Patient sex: F
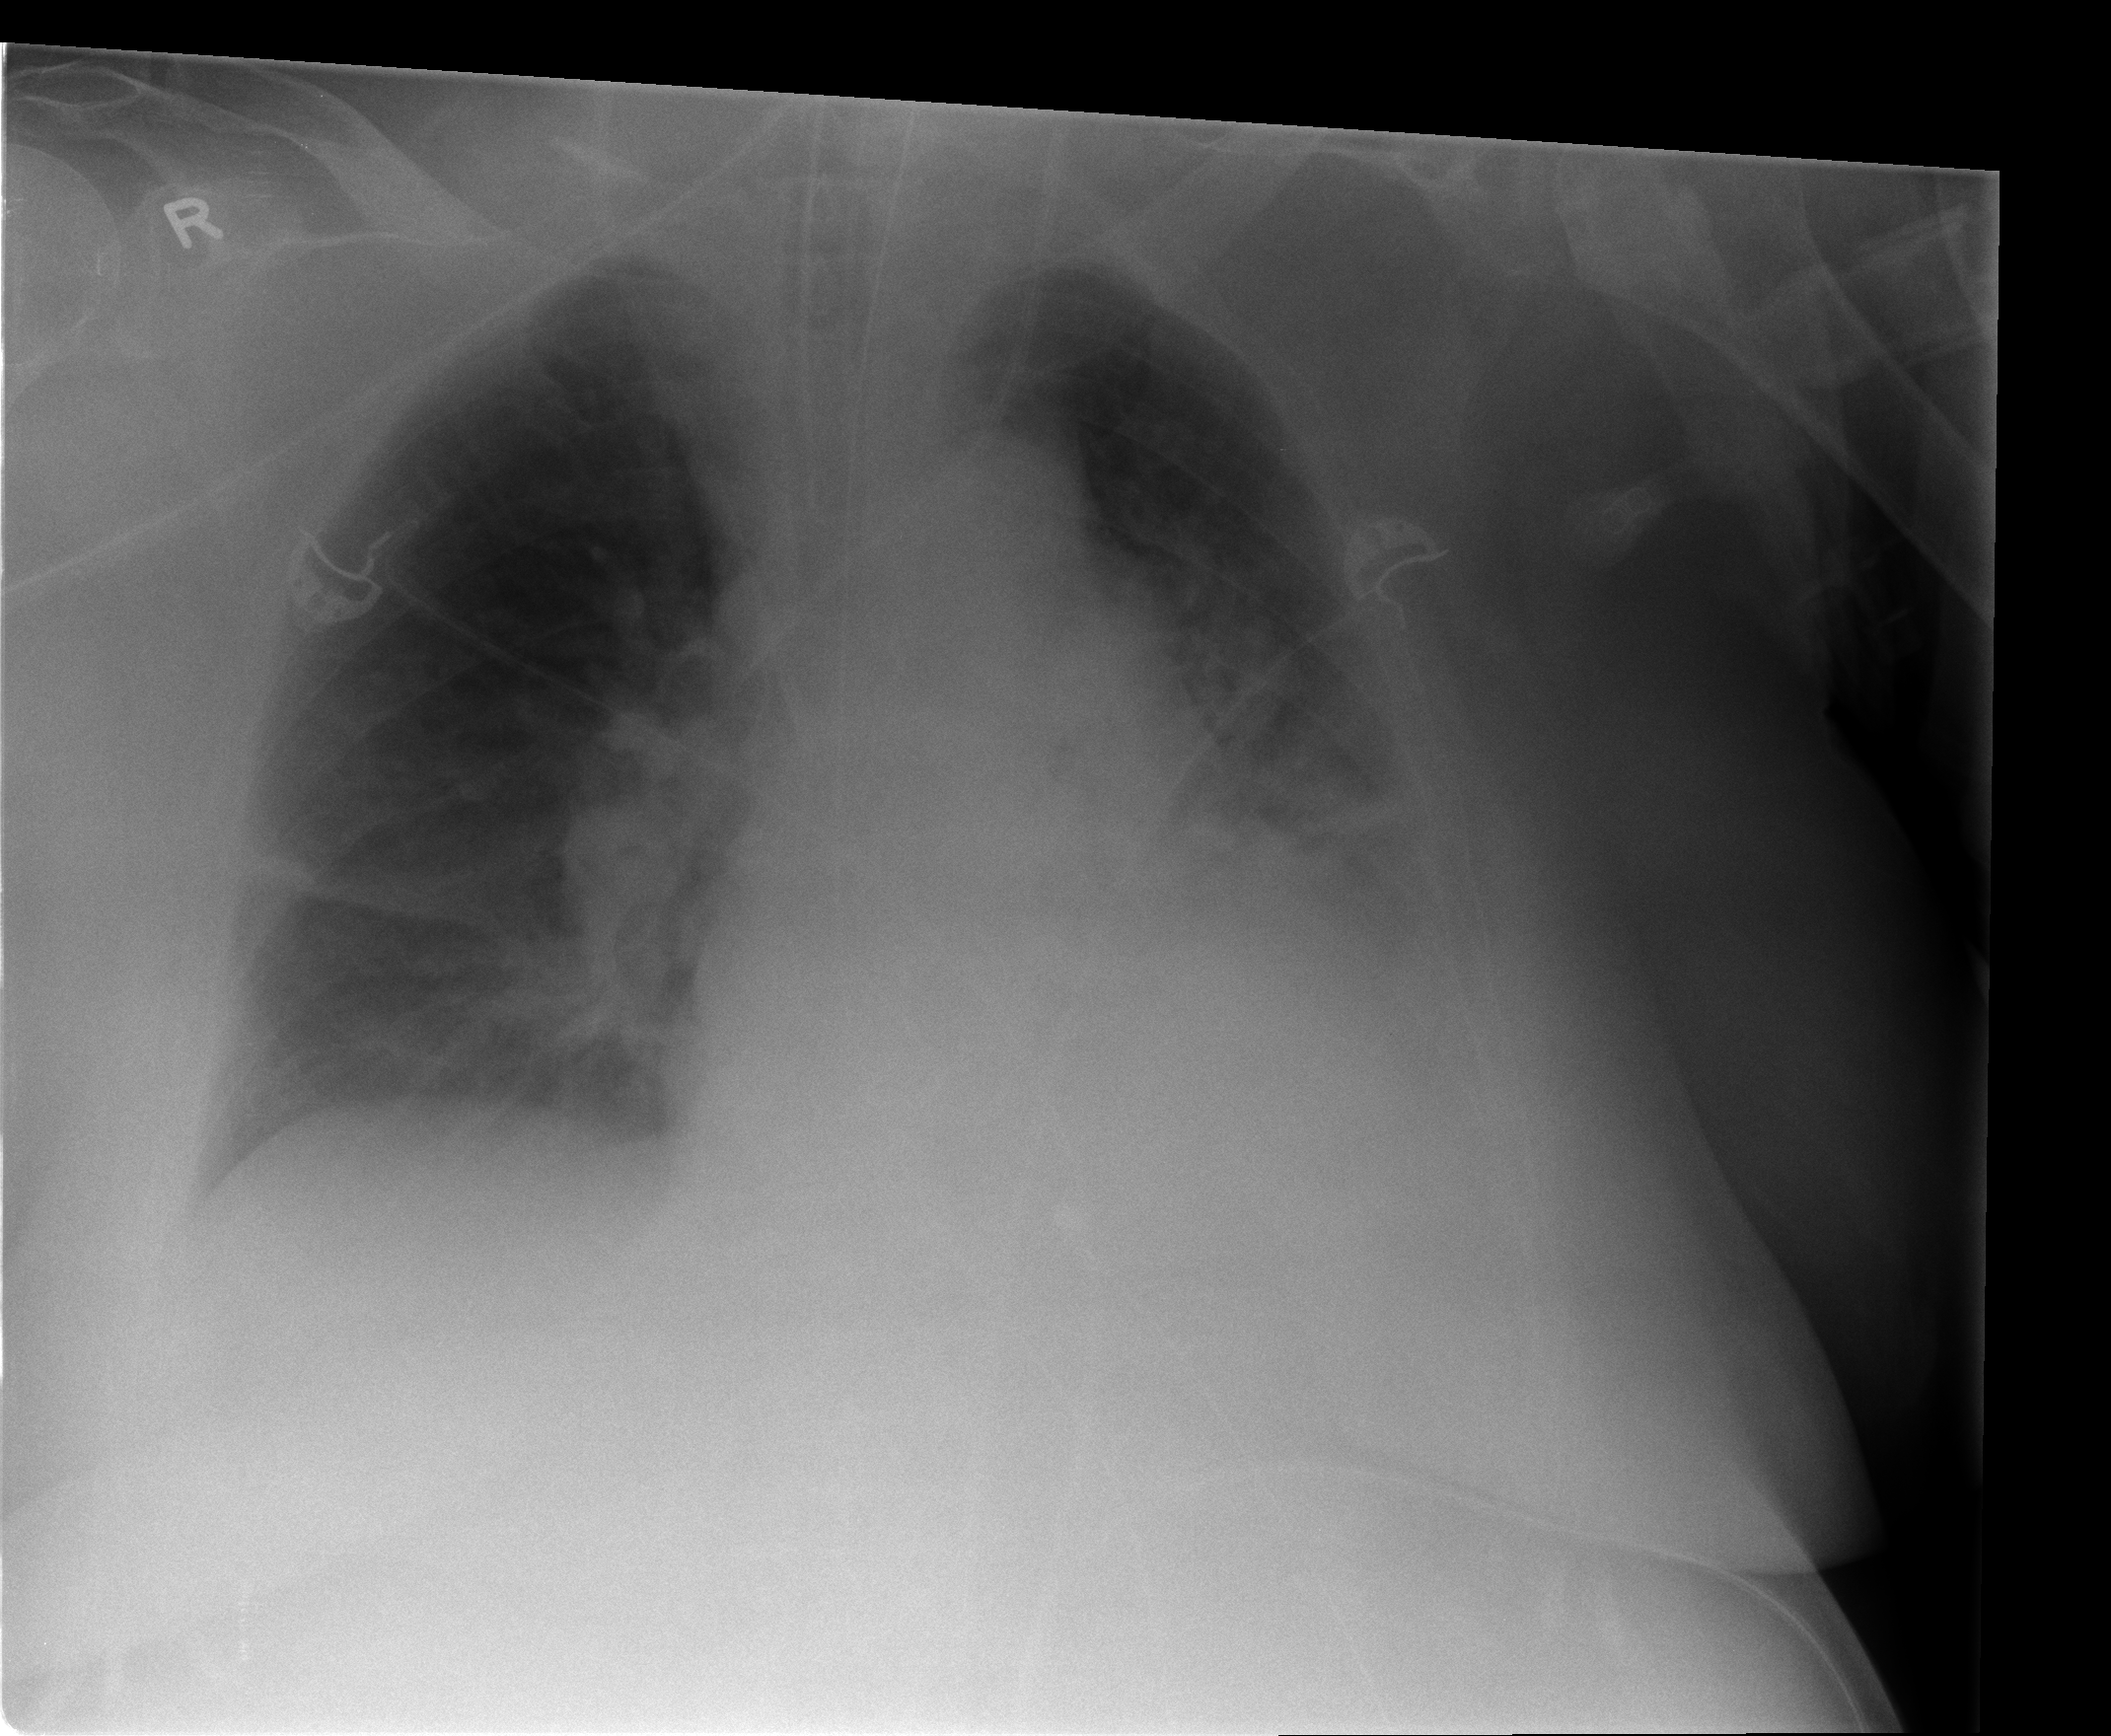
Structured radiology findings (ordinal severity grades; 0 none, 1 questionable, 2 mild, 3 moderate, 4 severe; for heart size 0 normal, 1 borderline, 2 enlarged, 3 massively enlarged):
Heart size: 1
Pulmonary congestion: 2
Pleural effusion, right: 2
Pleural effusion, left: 1
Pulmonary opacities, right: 1
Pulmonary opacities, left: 1
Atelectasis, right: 2
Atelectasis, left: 2